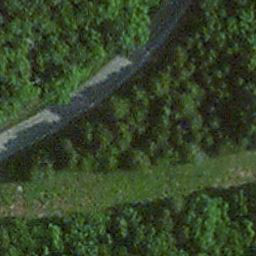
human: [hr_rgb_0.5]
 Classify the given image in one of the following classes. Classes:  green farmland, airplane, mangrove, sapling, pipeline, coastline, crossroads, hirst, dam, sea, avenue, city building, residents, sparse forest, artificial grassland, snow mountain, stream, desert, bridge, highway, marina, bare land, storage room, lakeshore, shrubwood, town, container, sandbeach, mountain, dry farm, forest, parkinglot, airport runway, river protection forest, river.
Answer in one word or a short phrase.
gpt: avenue